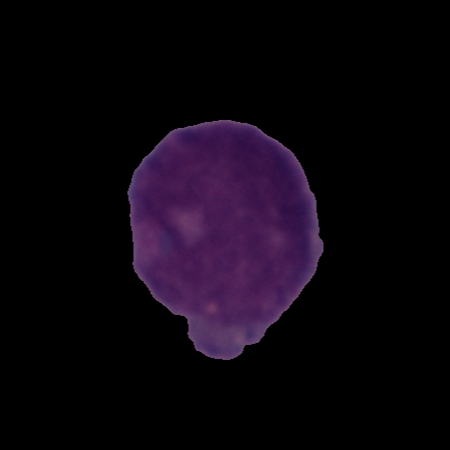
Label: cancer